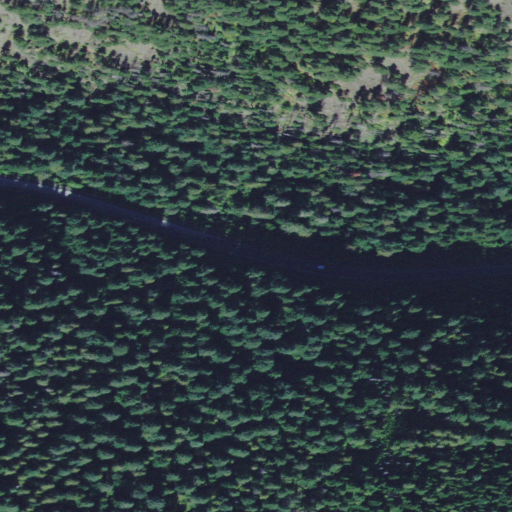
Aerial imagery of valley in Idaho named Sullivan Gulch containing evergreen forest, open development, and low intensity development